Interaction volume radius: 10 \u00c5
Interaction volume height: 15 \u00c5
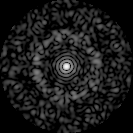
Disorder parameter: 0.8161